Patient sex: M
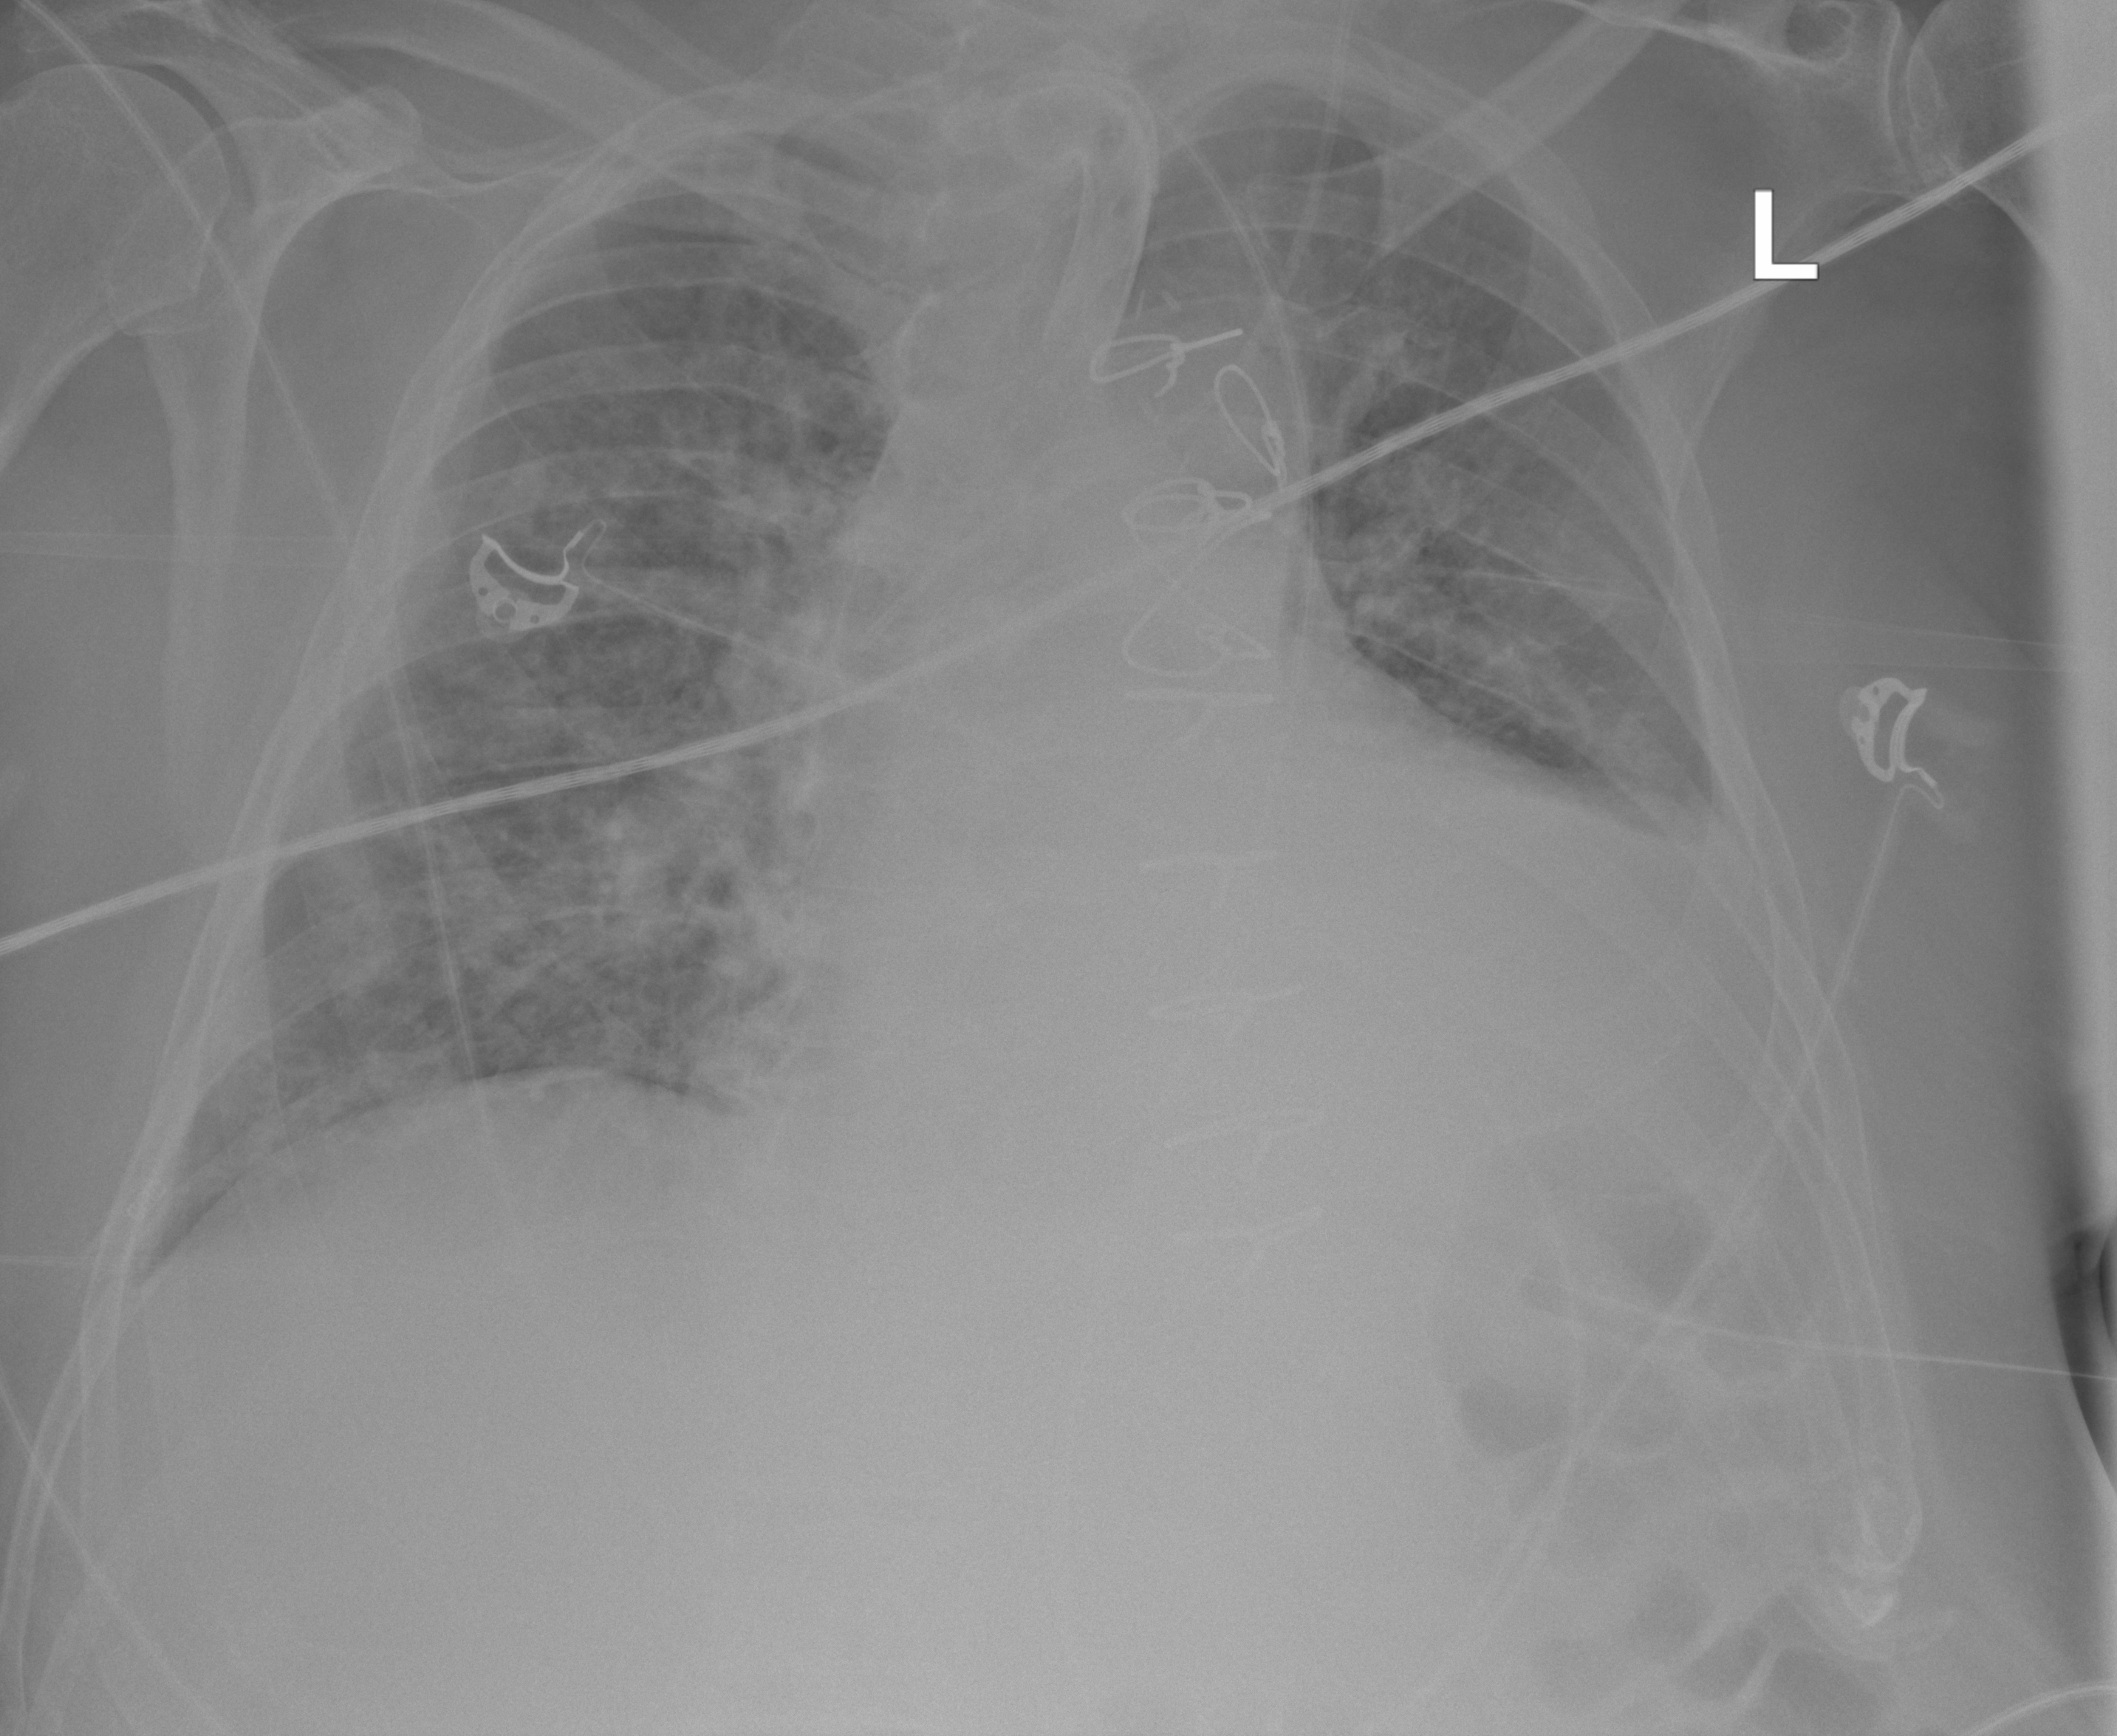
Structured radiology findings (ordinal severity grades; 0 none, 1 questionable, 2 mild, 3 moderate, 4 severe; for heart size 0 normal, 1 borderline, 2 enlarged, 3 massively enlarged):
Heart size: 2
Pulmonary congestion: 2
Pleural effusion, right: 0
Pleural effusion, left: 2
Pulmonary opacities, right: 2
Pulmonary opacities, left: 0
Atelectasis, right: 2
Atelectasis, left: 2